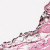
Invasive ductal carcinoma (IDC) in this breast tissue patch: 0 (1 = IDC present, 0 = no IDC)